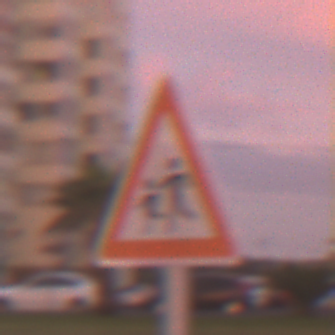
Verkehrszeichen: KinderRechts
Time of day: SunriseSunset
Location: Outdoor (Urban)
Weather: PartlyCloudy
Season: NotSpecified
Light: Natural